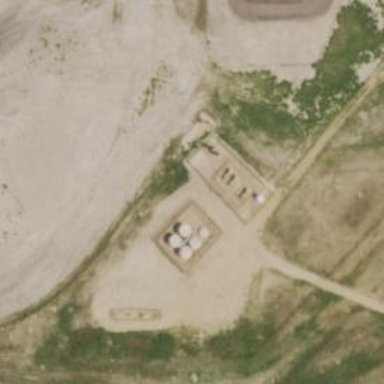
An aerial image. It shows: Storage tank that is man-made.